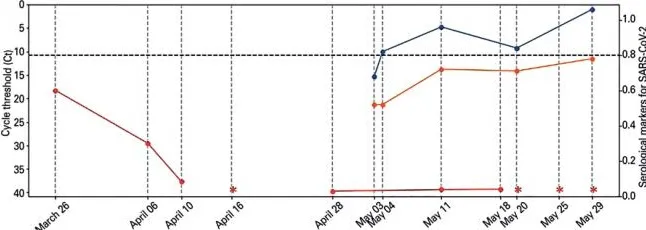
Consecutive results of tests conducted with nasopharyngeal samples. SARS-CoV-2 reverse transcriptase polymerase chain reaction cycle threshold values are shown in red. Serological markers for COVID-19 are shown in blue (immunoglobulin M) and orange (immunoglobulin G).
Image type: pathology (immunostaining)